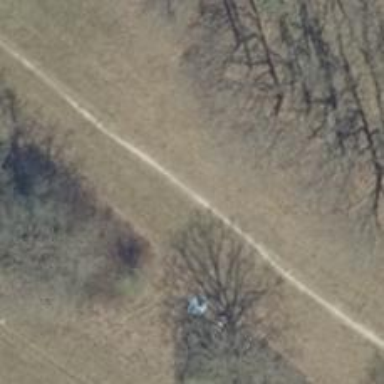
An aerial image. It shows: Ground path.